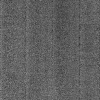
Atmospheric dust classification: dusty